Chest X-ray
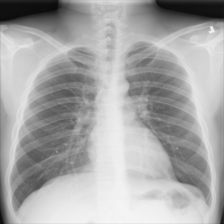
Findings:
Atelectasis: negative
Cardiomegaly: negative
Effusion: negative
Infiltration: negative
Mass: negative
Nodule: negative
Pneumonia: negative
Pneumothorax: negative
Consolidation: negative
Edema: negative
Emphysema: negative
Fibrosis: negative
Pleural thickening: negative
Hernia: negative